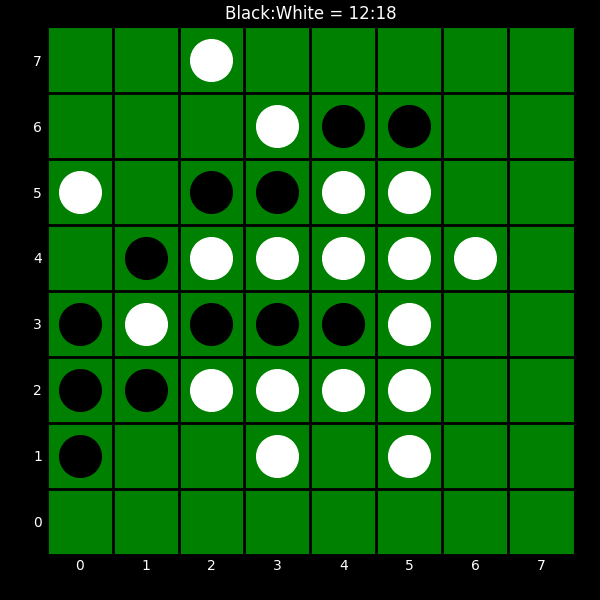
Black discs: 12
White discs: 18